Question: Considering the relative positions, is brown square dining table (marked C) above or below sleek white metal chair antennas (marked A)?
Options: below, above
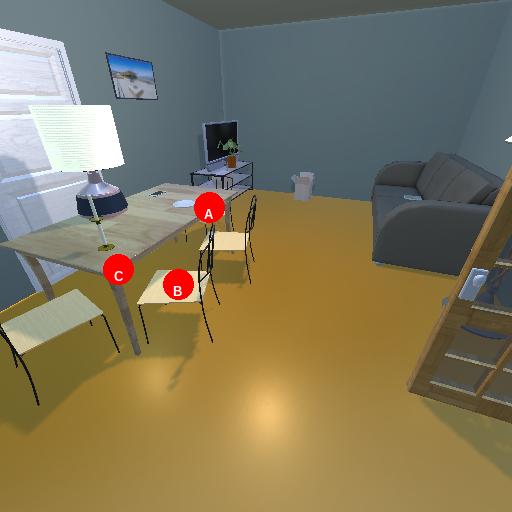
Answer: below